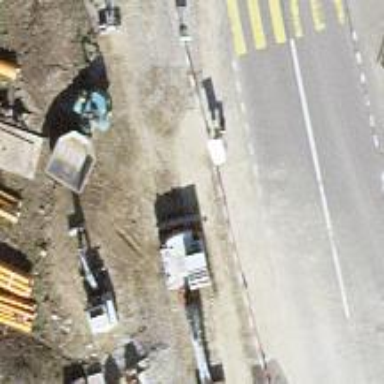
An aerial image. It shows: Bus stop along the road.